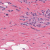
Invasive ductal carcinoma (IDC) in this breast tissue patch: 1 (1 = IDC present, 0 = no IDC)